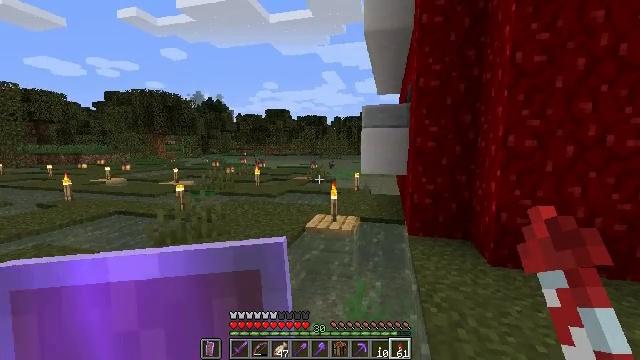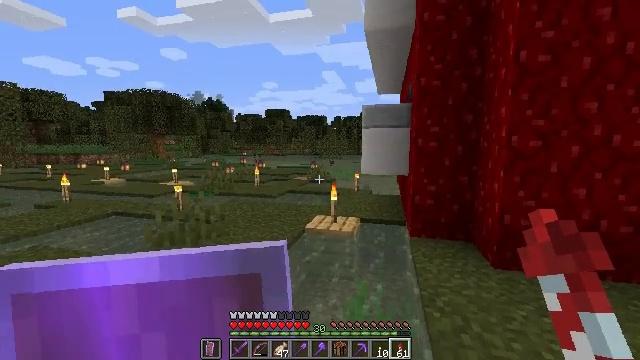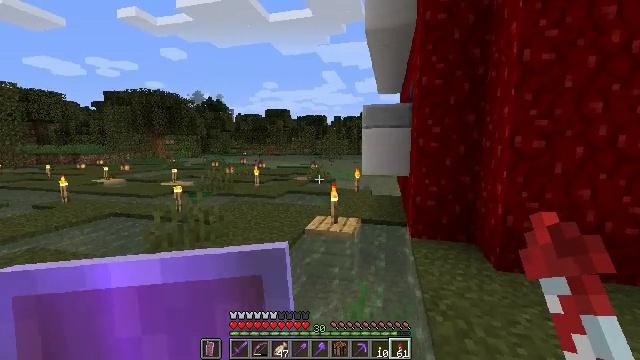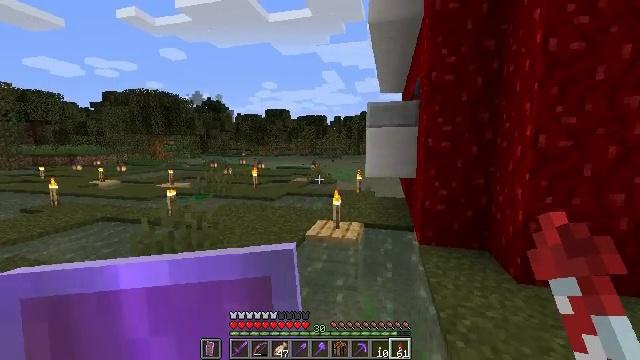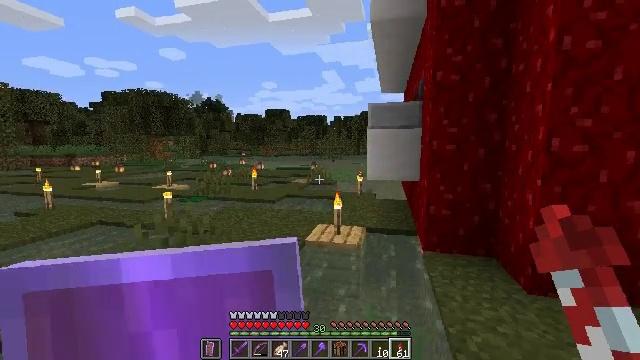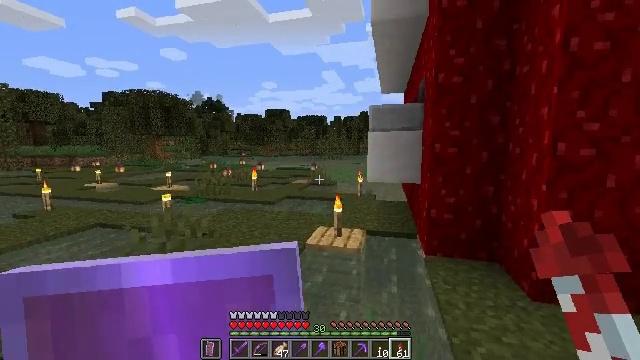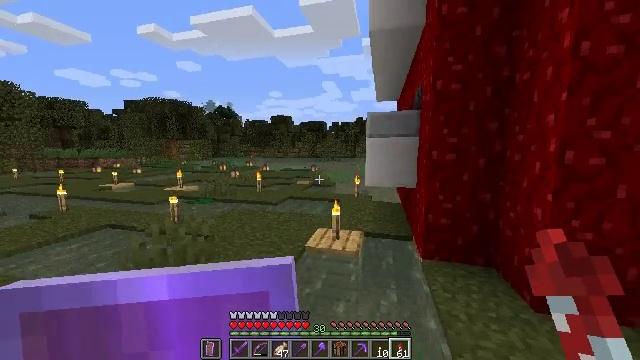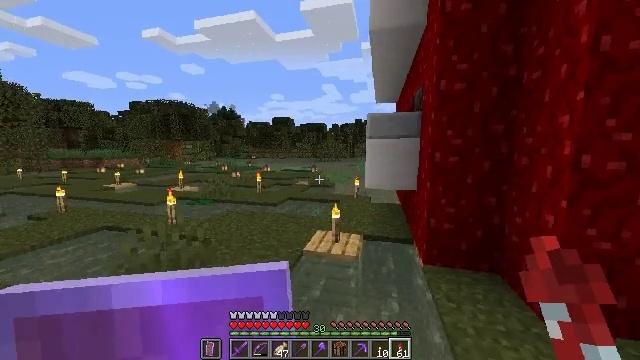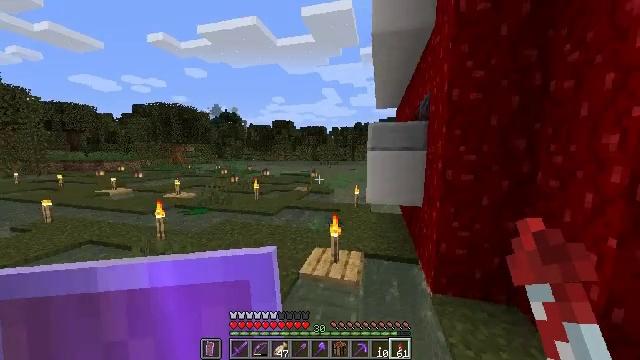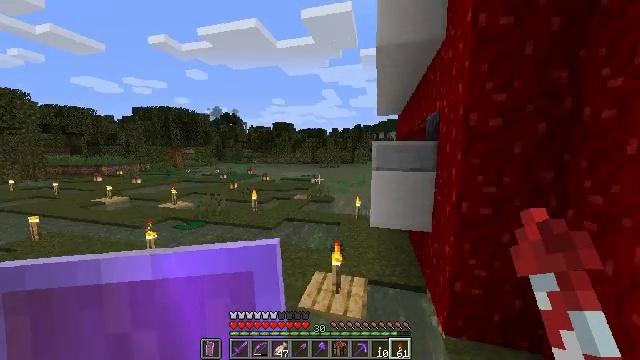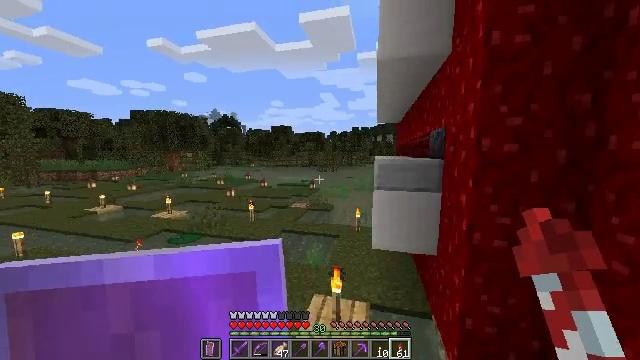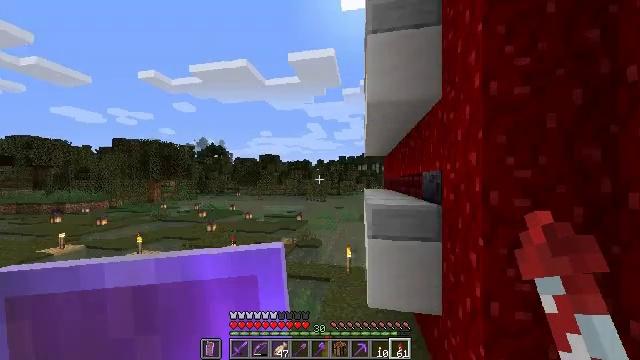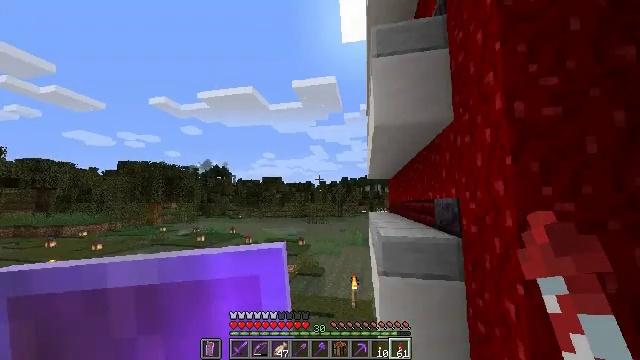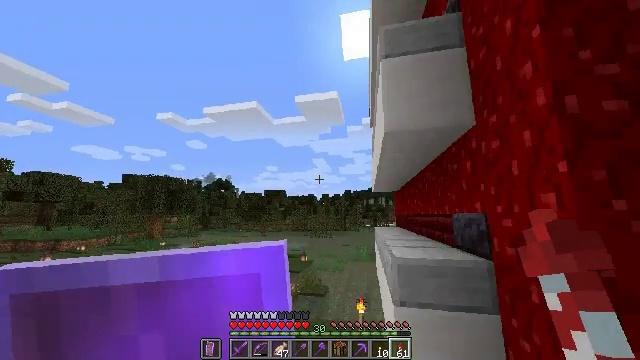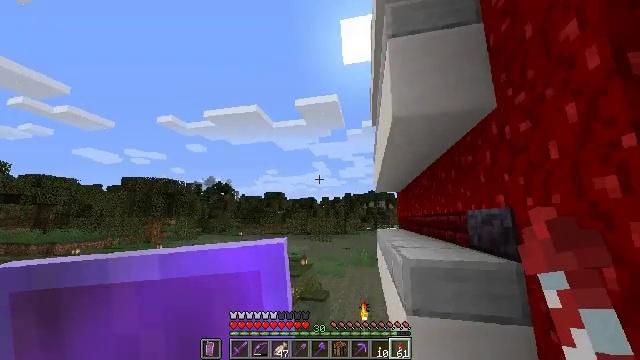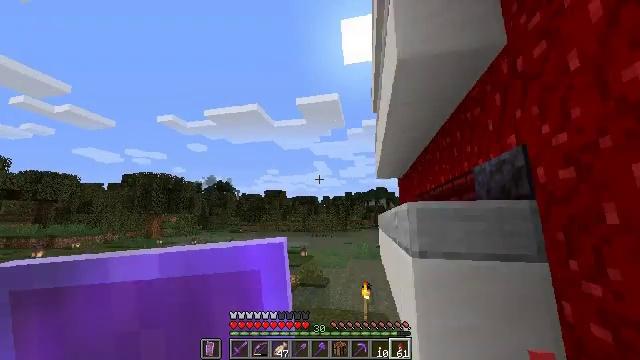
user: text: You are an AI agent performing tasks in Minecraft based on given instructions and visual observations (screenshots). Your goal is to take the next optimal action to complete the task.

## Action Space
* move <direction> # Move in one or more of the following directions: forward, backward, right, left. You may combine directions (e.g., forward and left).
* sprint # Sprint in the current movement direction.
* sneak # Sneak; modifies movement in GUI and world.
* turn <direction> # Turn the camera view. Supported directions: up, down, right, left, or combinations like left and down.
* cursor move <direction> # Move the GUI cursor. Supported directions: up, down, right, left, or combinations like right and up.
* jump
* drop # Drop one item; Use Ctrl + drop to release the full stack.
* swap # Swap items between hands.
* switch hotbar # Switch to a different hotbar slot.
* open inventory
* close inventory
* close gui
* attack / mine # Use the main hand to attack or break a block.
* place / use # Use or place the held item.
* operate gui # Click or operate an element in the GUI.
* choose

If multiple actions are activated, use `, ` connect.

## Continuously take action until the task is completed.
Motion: motion action
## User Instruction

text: Dismantle the sticky piston for reuse.
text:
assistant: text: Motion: move forward
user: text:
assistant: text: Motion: move forward
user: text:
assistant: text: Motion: move forward
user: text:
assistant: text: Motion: move forward, sprint
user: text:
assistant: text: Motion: move forward, sprint
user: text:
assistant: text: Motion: move forward, sprint
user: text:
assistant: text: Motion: move forward, sprint
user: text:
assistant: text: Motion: move forward, sprint, jump
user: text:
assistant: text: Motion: move forward, sprint, jump
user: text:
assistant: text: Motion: move forward, sprint, jump
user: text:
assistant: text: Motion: move forward, sprint, turn right and up, jump
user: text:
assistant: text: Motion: move forward, sprint, turn up
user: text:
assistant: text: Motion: move forward, sprint, turn up
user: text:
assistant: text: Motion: move forward, sprint, jump
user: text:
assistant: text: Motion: move forward, sprint, use / place, jump
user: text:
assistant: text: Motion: move forward, sprint, use / place, jump
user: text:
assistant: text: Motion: move forward, sprint, use / place, jump
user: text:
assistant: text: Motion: move forward, sprint, turn up, jump
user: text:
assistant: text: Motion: move forward, sprint, turn left and up, jump
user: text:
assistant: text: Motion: move forward, sprint, turn up, jump
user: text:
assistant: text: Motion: move forward, sprint, jump
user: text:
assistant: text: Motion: move forward, sprint, jump
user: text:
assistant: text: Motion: move forward, sprint, jump
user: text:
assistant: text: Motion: move forward, sprint, jump
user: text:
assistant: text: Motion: move forward, sprint, jump
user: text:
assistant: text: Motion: move forward, sprint, jump
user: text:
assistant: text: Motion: move forward, sprint, jump
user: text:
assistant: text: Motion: move forward, sprint, jump
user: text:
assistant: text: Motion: move forward, sprint, turn right, jump
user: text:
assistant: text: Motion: move forward, sprint, turn right, jump